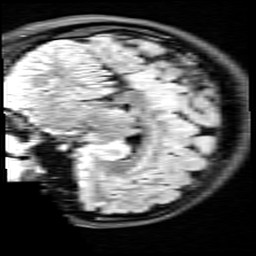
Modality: FLAIR
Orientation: sagittal
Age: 25
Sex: female
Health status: healthy
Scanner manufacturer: siemens
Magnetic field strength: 3 T
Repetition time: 9 s
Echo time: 0.088 s